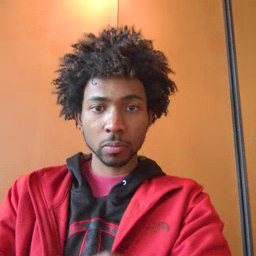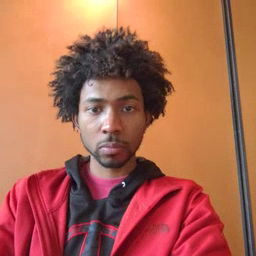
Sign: brother